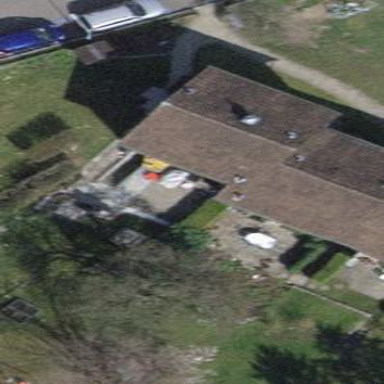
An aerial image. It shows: Building with pitched roof.